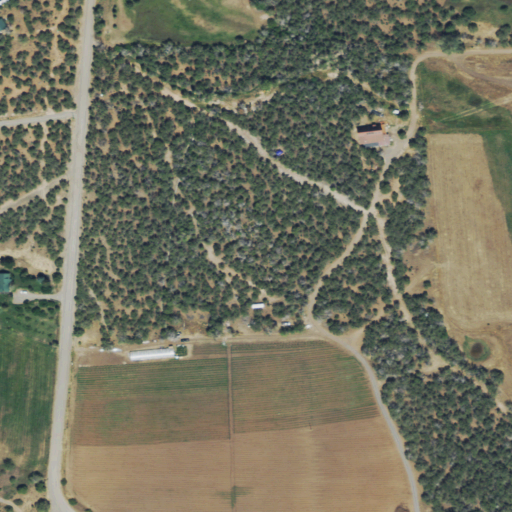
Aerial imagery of mountain in Colorado named Stucker Mesa containing evergreen forest, cultivated crops, pasture, mixed forest, deciduous forest, grassland, open development, and low intensity development